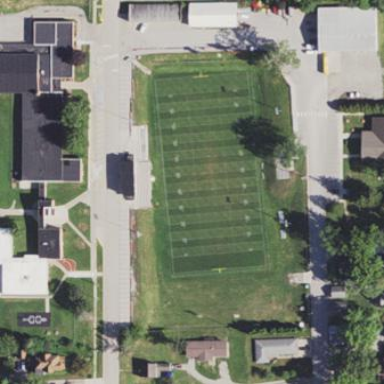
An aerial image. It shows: Grass pitch designated for American football.